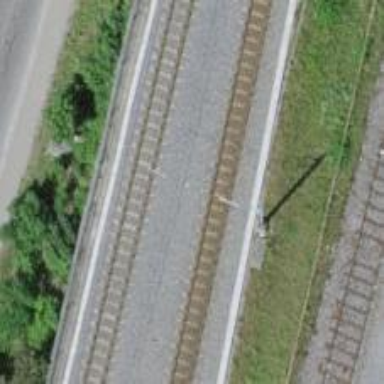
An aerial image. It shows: Narrow-gauge railway track with electrified contact line. The railway has one track.